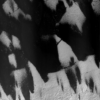
Label: not_dusty